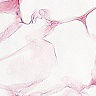
Metastatic tissue present: no